Question: Each request uses the below code;
'''
const source = this.httpClient.get<any>('http://api.example.com', { params: params,
responseType : 'json' }, ).subscribe();
source.pipe(
//How can i skip the last response which has been requested first?
)
'''
I want to skip B' response using rxjs.

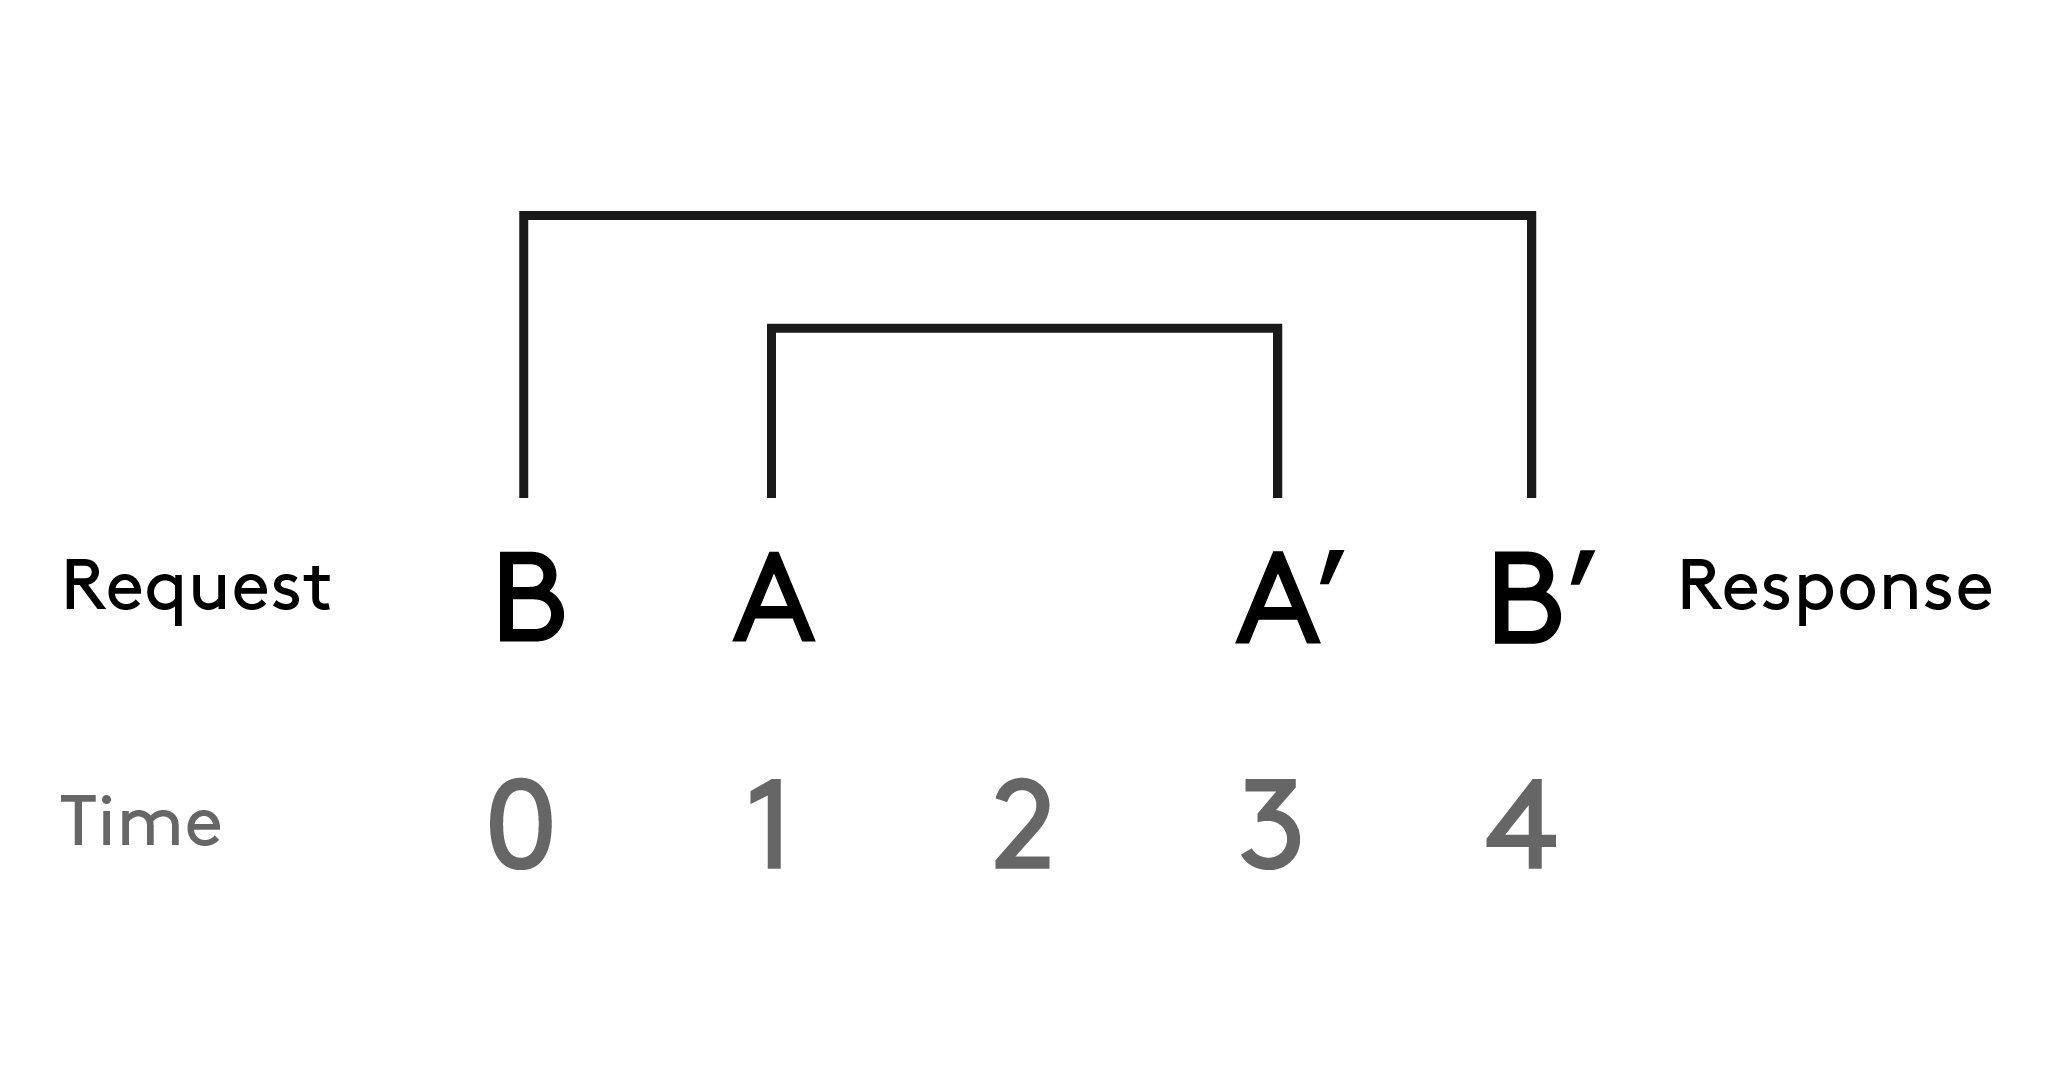
Answer: Let's say you make two requests, made to the same endpoint 'https://api.example.com/endpoint': 'RequestA' and 'RequestB'.
Let's also call the responses 'ResponseA' and 'ResponseB'.
There are two possible solutions I can think of.
ResponseA and ResponseB can be differentiated by looking at their content.
The stream is not structured, you can't infer which response is it just by looking at the content.
# Case 1 : You can discriminate the content
The stream looks like '{'name': 'B', ...} -> {'name': 'A', ...} -> {'name' : 'B', ...}'.
Then the best fit is <URL> operator:
'''
// example of a stream
const source = this.httpClient.get<any>('http://api.example.com',
{params: params, responseType: 'json'})
interval(2000) // could be replace by 'fromEvent('someEvent')' for example
.pipe(
take(10), // take only 10 first responses
mergeMap(source),
filter(element => element['name'] != 'B')
)
.subscribe(element=> console.log('Received name :', element['name'])
'''
:
> "Received name : {'name': 'A'}"
# Case 2 : Keep the fastest response
Discrimination by speed :
'''
// example of a stream
const source1 = this.httpClient.get<any>('http://api.example.com',
{params: params, responseType: 'json'})
const source2 = this.httpClient.get<any>('http://api.example.com',
{params: params, responseType: 'json'})
source1
.pipe(
merge(source2),
take(1)
)
.subscribe(resp=> console.log('fastest response :', resp)
'''